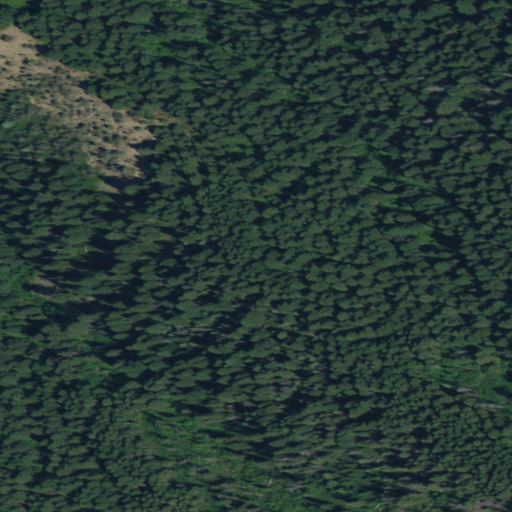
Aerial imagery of ridge(s) in Idaho named Rocky Ridge containing only evergreen forest